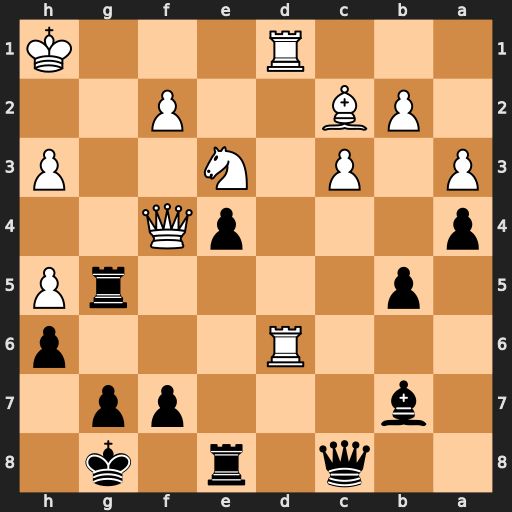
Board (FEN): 2q1r1k1/1b3pp1/3R3p/1p4rP/p3pQ2/P1P1N2P/1PB2P2/3R3K
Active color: b
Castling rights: -
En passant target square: -
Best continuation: Qxh3+ Qh2 Qf3+